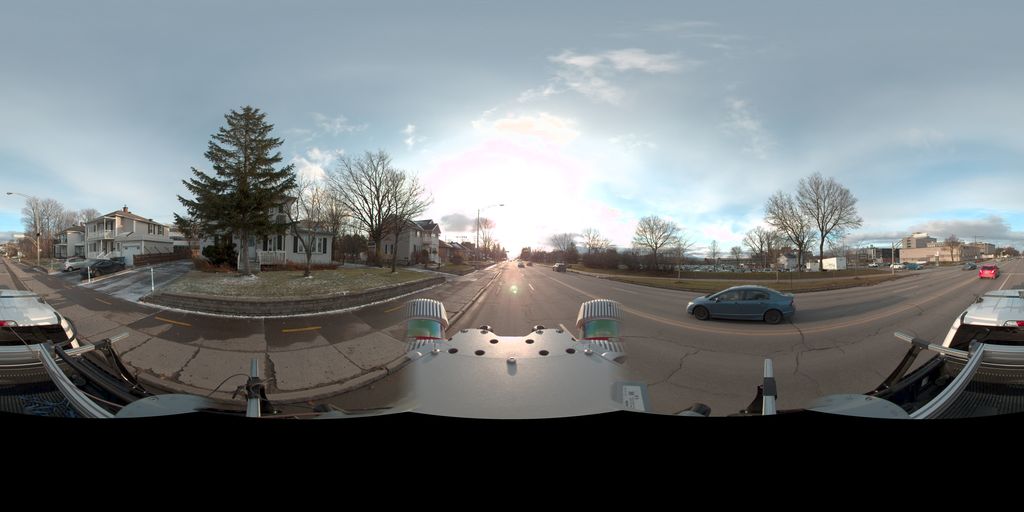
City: quebec_city